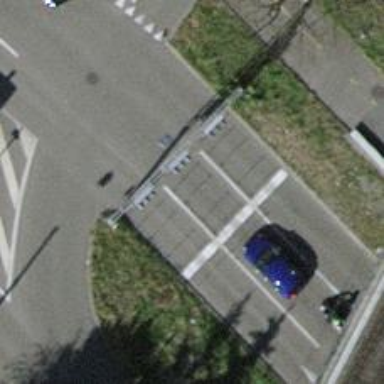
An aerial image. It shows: Road with traffic signals.